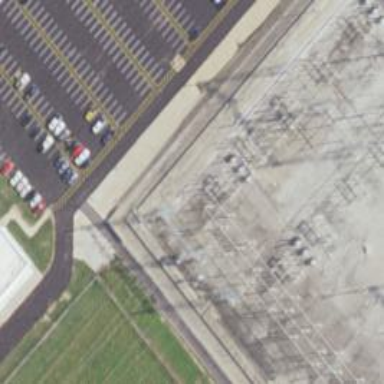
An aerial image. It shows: Switch used for power control.